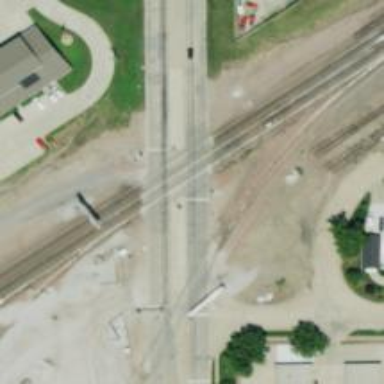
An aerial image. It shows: Level crossing with lights at railway intersection.